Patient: sex M, age 60
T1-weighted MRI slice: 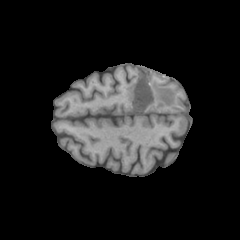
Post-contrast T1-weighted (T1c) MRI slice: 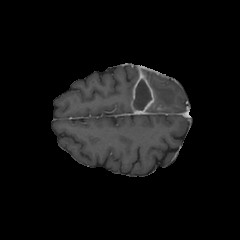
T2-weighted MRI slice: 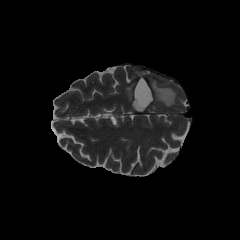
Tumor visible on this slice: yes
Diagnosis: Glioblastoma, IDH-wildtype
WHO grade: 4